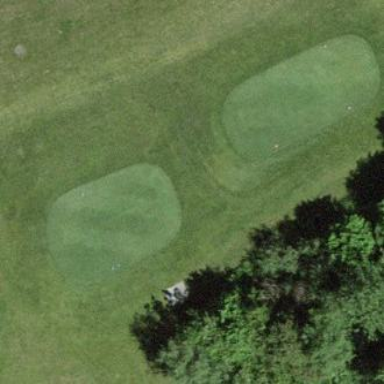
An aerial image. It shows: Golf tee.